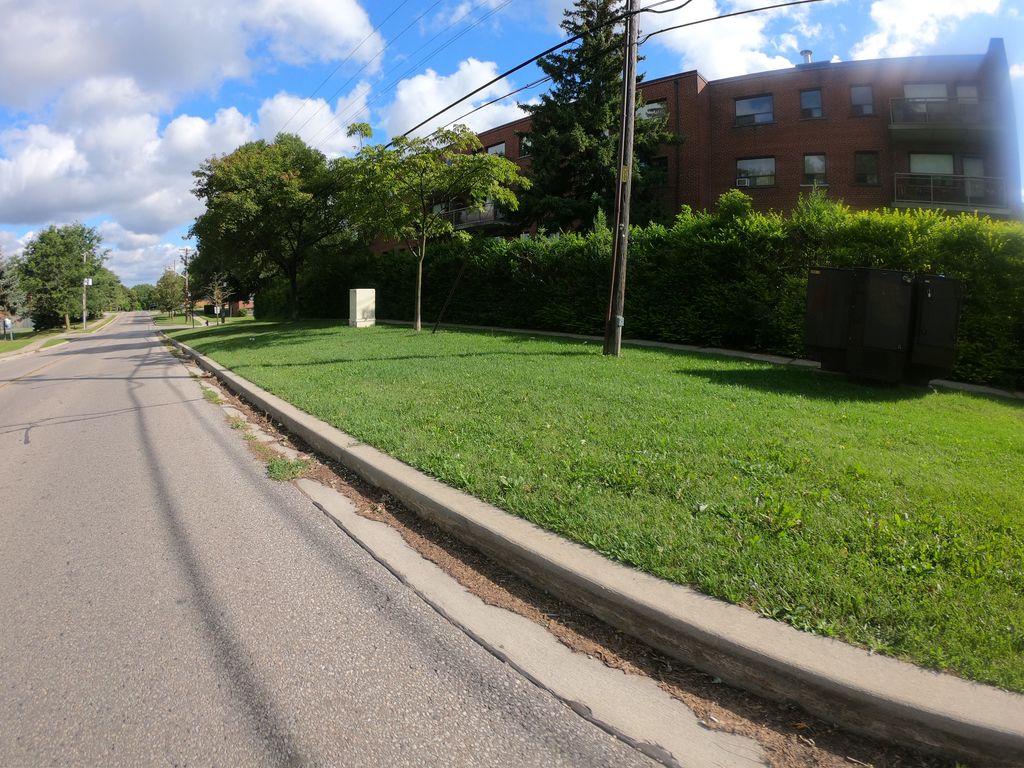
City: toronto